Field crop: tomato
Growth stage: 1
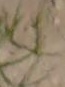
Species: cyperus